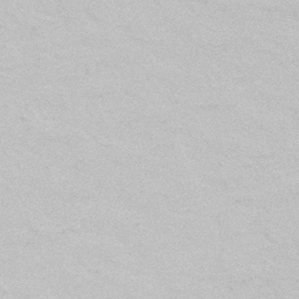
Label: frost